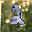
Label: 2